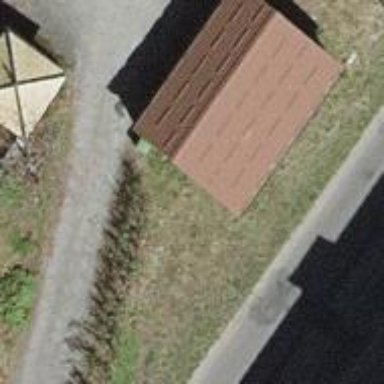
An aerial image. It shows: Group of garages.